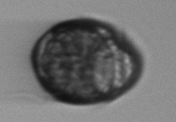
Label: Margalefidinium